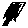
Label: tree